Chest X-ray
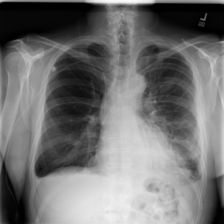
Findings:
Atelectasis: negative
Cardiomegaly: negative
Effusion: negative
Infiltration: negative
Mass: negative
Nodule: negative
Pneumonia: negative
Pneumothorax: negative
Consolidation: negative
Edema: negative
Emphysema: negative
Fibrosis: negative
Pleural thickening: negative
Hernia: negative